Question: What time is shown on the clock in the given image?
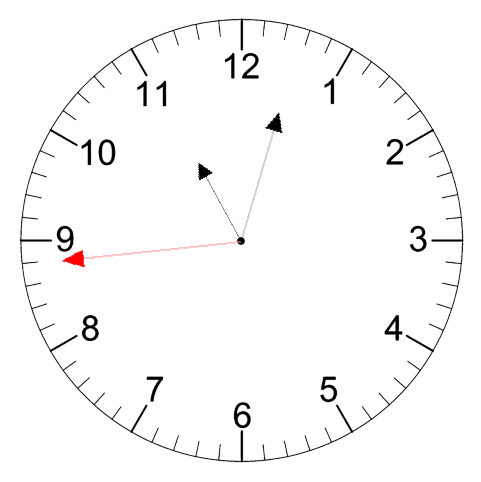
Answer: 11:02:44